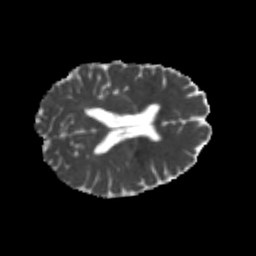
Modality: MD
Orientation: axial
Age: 22
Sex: female
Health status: healthy
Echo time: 0.074 s